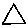
Label: triangle